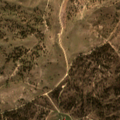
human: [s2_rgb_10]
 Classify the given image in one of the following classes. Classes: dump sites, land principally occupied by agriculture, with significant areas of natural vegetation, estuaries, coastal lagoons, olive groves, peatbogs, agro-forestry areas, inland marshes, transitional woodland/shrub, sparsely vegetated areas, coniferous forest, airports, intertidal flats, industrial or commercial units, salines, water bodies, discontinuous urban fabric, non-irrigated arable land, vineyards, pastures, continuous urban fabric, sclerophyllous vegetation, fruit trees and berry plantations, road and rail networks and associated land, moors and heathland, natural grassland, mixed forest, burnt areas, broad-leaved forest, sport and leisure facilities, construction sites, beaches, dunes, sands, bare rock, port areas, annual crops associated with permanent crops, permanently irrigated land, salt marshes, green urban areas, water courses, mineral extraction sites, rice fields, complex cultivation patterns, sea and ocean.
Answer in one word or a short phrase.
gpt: pastures, agro-forestry areas, broad-leaved forest